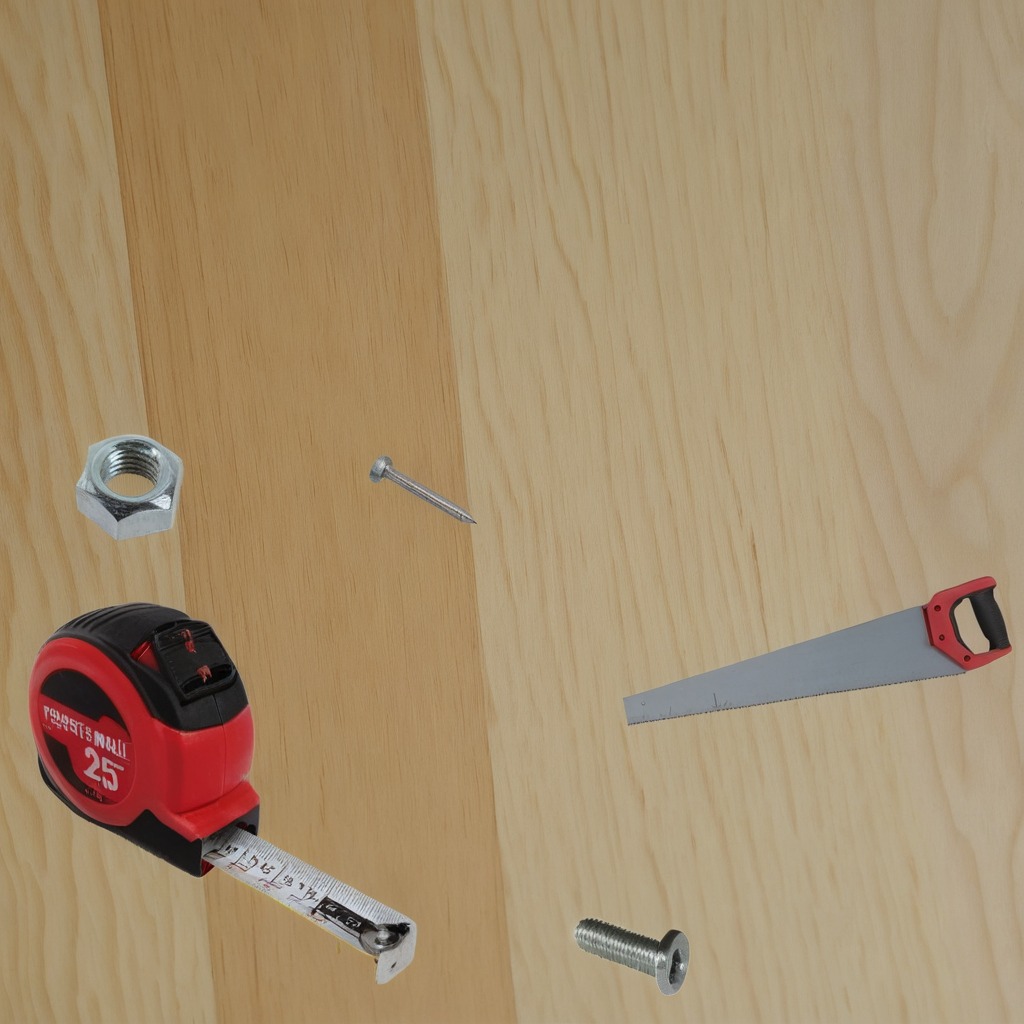
A measuring tape, a metal machine screw, an iron nail, a handheld metal saw, and a metal nut are lying on the plywood surface in a paint workshop lit by afternoon window light.